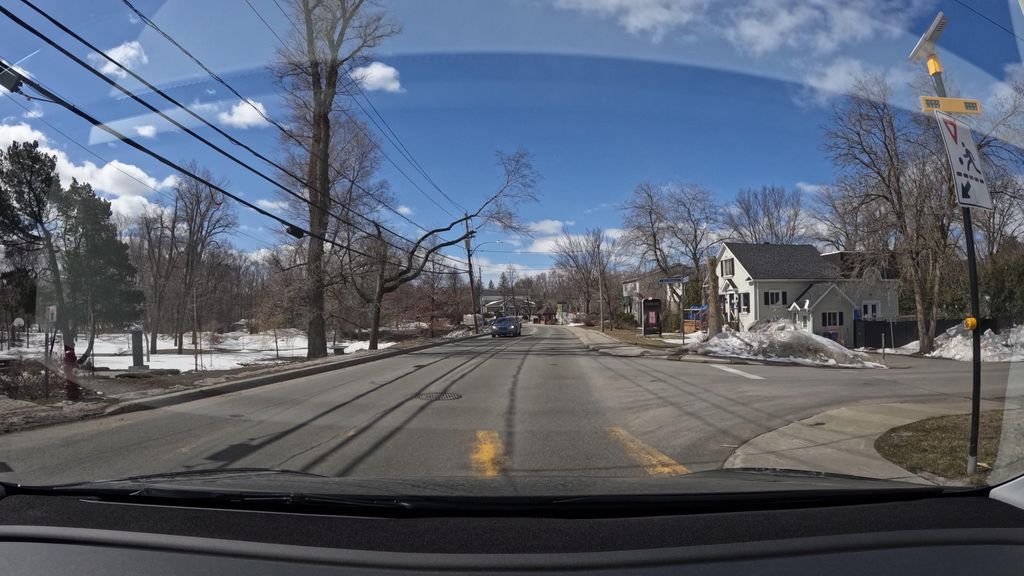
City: montreal